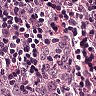
Metastatic tissue present: yes